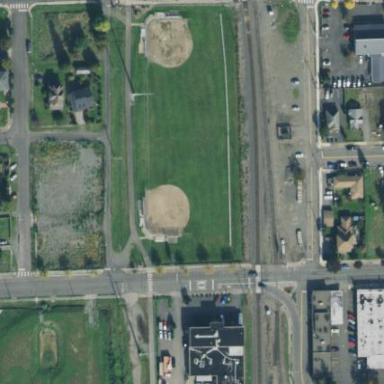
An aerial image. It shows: Baseball pitch for leisure land activities.